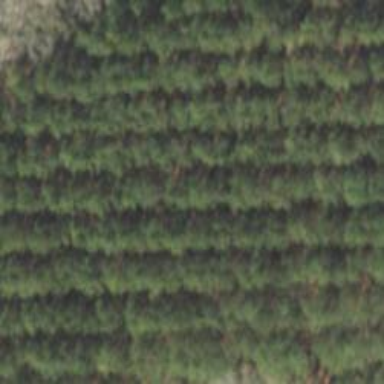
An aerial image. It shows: Forest with needle-leaved trees.